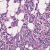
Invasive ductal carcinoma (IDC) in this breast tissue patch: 1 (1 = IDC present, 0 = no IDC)